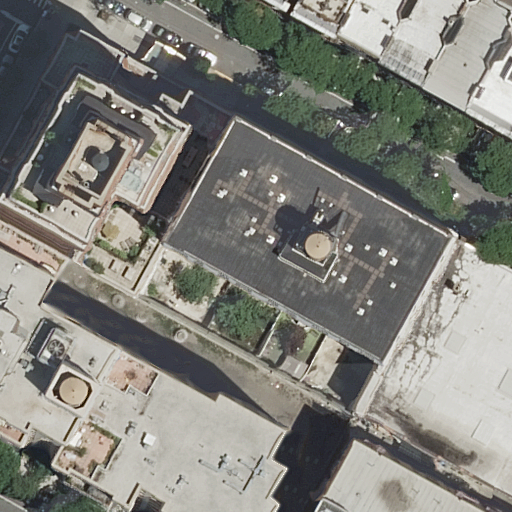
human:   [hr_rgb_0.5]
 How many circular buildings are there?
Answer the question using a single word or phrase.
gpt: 0

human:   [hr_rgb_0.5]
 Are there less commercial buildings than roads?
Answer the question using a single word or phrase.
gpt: yes

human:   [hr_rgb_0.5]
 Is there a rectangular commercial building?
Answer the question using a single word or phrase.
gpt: no

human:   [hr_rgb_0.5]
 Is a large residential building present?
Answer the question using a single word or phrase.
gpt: yes

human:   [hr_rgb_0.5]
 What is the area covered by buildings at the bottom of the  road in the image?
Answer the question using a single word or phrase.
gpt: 2352m2

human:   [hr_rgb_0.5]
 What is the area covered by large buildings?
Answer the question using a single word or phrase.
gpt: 2066m2

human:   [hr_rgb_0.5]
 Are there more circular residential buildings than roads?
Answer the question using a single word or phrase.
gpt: no

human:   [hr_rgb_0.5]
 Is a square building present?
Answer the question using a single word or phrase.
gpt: no

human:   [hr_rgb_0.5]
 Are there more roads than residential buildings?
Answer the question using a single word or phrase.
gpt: no

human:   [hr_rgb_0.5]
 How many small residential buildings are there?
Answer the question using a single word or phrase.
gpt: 4

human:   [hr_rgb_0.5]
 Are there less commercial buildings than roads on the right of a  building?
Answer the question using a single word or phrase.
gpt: yes

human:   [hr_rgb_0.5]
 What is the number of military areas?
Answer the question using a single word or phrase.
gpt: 0

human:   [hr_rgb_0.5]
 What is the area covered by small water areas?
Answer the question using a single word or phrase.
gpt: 0m2

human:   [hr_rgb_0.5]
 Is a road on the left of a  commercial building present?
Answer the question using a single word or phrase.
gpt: no

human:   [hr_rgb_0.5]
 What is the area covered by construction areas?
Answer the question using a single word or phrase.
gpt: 0m2

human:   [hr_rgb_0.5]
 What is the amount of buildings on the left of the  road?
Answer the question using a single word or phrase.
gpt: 3

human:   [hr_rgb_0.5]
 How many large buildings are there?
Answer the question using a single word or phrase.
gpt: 2

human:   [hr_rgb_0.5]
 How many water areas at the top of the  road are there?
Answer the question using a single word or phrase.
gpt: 0

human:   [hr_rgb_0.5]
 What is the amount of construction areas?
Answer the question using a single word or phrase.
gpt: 0

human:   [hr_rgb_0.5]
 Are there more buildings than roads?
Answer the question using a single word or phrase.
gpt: yes

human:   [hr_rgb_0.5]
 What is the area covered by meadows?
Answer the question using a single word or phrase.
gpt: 0m2

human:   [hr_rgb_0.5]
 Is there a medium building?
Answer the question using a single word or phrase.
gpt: yes

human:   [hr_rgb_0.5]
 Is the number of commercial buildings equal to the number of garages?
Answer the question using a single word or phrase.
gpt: yes

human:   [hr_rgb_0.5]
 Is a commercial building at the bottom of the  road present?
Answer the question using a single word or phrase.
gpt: no

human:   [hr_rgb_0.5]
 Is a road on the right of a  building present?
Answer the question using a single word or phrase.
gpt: yes

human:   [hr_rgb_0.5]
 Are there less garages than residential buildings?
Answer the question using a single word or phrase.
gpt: yes

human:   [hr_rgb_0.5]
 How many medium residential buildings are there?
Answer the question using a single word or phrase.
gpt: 5

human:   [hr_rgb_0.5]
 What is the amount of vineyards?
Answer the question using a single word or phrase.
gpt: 0

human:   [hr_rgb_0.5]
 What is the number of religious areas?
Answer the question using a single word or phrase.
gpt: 0

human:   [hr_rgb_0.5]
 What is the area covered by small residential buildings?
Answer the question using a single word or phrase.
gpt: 270m2

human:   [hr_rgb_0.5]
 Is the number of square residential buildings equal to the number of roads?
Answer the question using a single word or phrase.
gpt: no

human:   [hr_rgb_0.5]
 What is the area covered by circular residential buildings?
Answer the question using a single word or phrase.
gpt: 0m2

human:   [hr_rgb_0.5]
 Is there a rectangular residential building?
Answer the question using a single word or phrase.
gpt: yes

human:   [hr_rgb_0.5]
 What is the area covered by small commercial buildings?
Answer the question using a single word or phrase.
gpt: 0m2

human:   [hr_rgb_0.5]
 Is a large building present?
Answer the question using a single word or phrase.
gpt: yes

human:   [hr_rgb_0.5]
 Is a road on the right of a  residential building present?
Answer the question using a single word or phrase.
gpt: yes